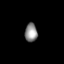
Tissue: lung
Cell type: Myeloid cells
Senescence score: 0.1944
Nuclear area (px): 229
Mean DAPI intensity: 139.454